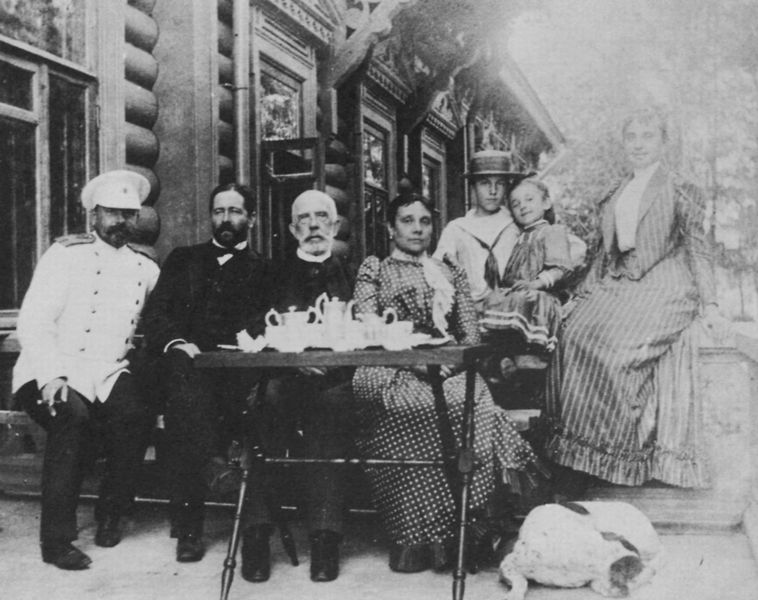
Titel: Landhaus in der Provinz Pensa
Künstler: Russischer Photograph
Schlagwörter: baum, dunkel, gruppe, mann, bäume, frauen, mädchen, sitzen, fenster, frau, grau, hell, holz, hut, hüte, kleid, kleider, licht, männer, schwarz, tisch, tür, weiss, blick, dach, haus, hund, tier, muster, anzug, bart, bärte, jacke, mütze, blicke, portrait, porträt, hütte, familie, kind, mutter, wald, fliegen, kinder, henkel, kanne, sommer, sitz, schuhe, russland, weis, bank, kaffee, strohhut, rauchen, zigarre, dichter, streifen, tasse, tee, knöpfe, fliege, jackett, foto, fotografie, punkte, belichtung, gepunktet, porzellan, geschirr, service, schwarz-weiss, uniform, jacken, soldat, offizier, fürst, photo, kännchen, tassen, holzhütte, sitzbank, opa, holzhaus, difus, russisch, tekanne, schlafender hund, elite, teeservice, überbelichtet, ban, ferienhaus, daja, datscha, kaffeeservice, seemannsanzug, bankj, dadscha, seemammskostüm, teekann